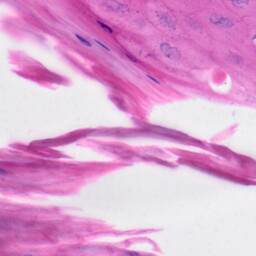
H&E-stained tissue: Skin